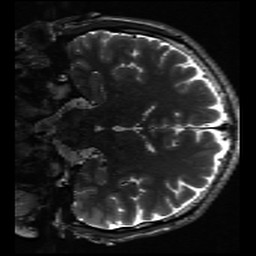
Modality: inplaneT2
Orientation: coronal